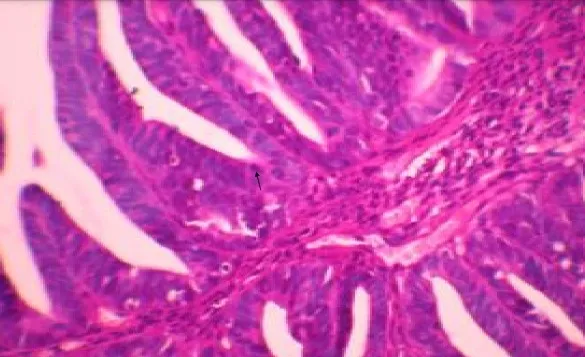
HEX400 details of papillary structures lined with columnar cells with moderate atypia with few mitotic figures (arrow).
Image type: pathology (h&e)